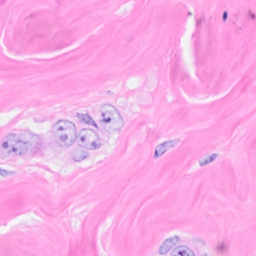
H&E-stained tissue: Breast